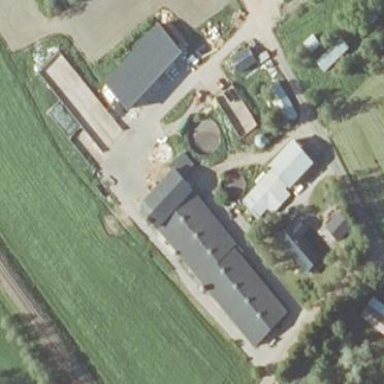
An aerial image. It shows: Farmyard area.